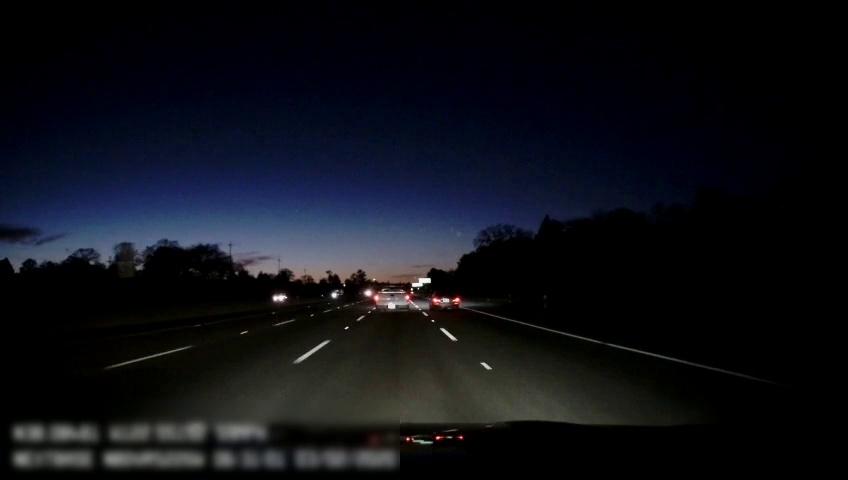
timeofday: Night
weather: Other
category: Drivable Space
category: Vehicles | Truck
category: Vehicles | Car
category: Vehicles | Car
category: Lanes | Alternate Lane
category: Lanes | Alternate Lane
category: Lanes | Alternate Lane
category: Lanes | Alternate Lane
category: Lanes | Alternate Lane
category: Traffic | Signs